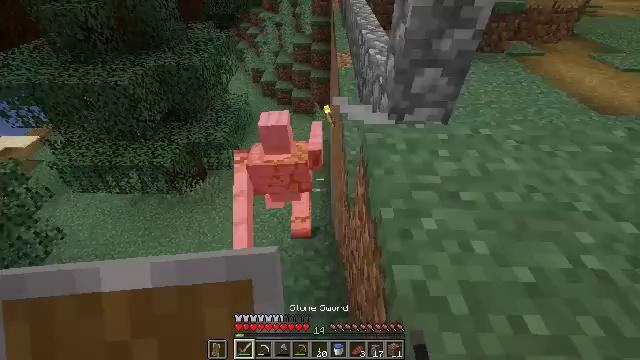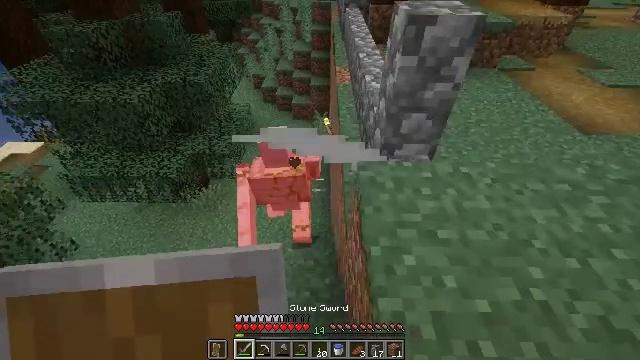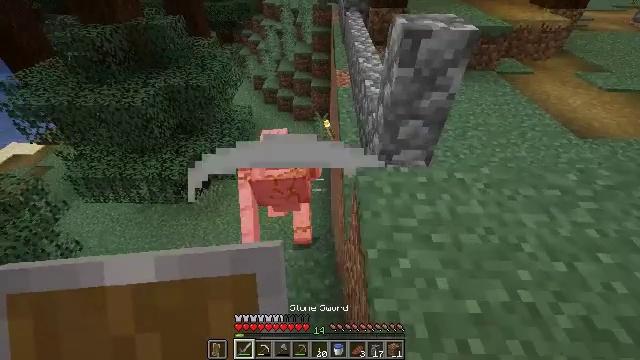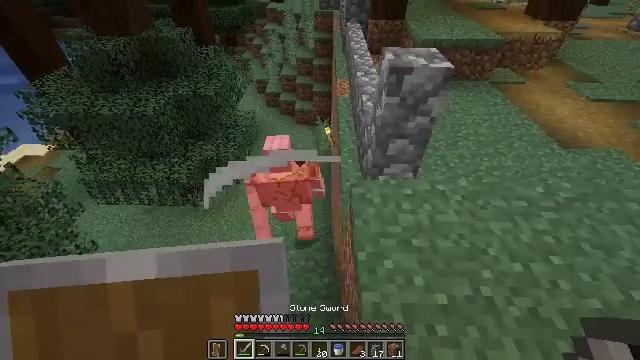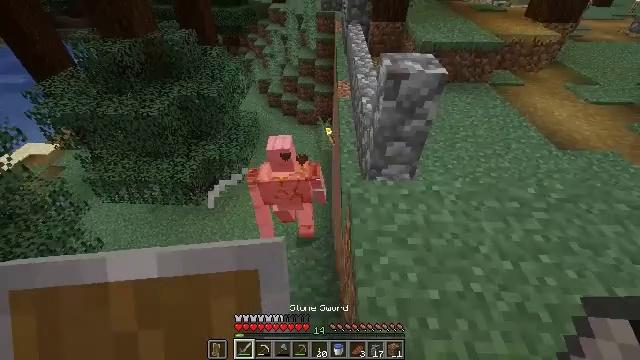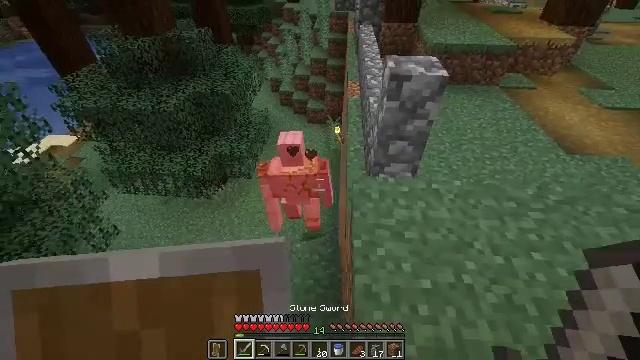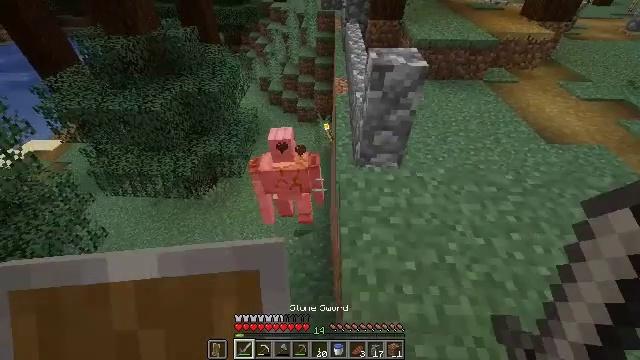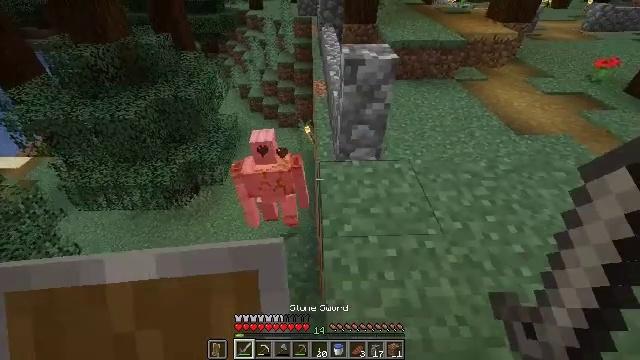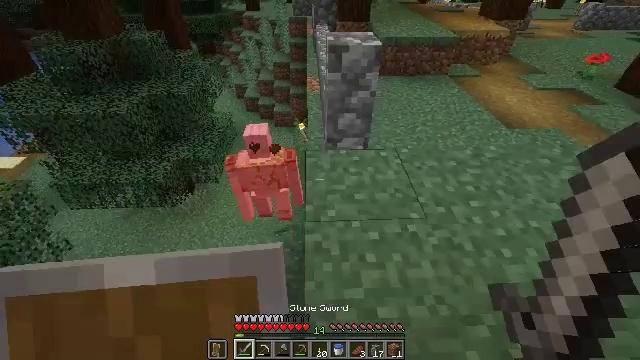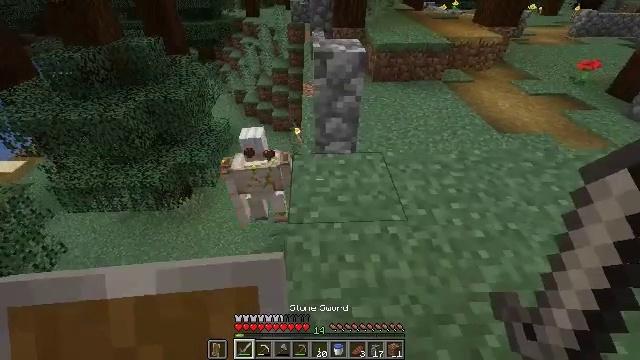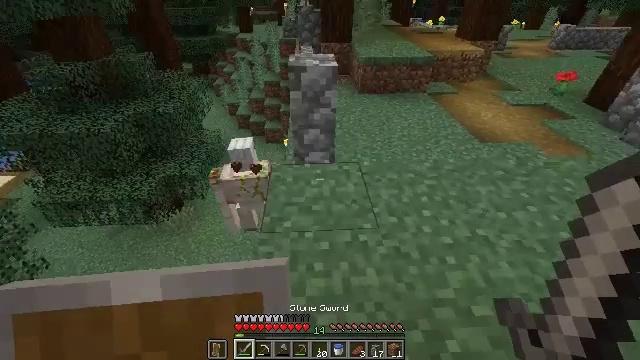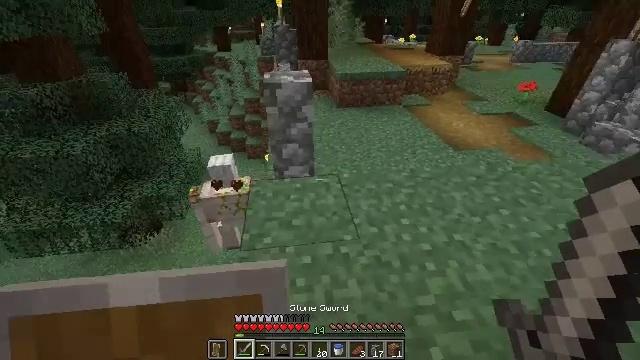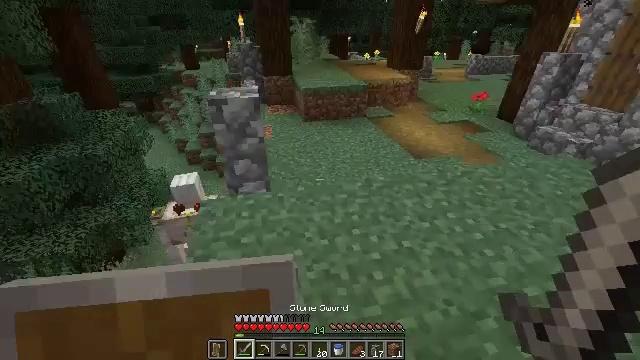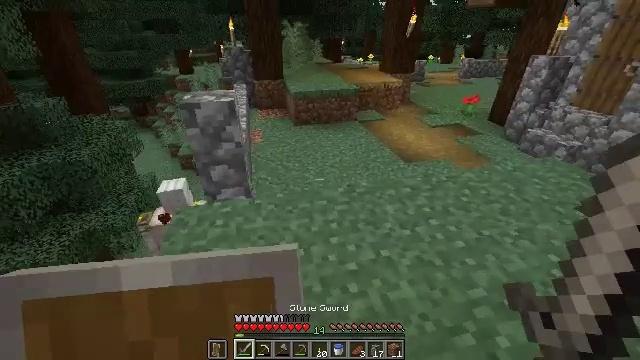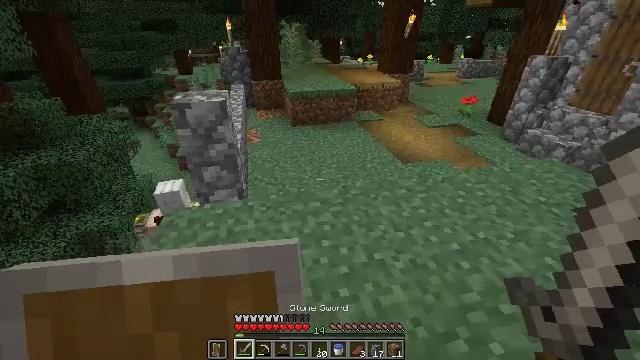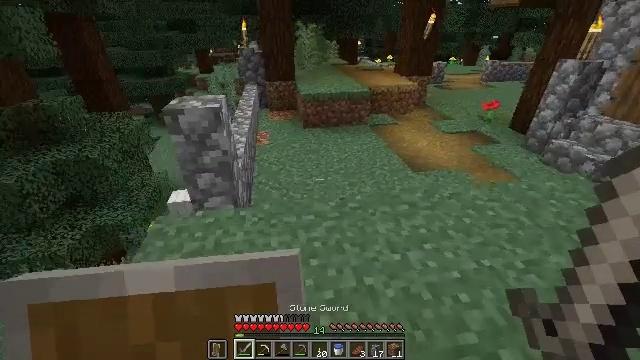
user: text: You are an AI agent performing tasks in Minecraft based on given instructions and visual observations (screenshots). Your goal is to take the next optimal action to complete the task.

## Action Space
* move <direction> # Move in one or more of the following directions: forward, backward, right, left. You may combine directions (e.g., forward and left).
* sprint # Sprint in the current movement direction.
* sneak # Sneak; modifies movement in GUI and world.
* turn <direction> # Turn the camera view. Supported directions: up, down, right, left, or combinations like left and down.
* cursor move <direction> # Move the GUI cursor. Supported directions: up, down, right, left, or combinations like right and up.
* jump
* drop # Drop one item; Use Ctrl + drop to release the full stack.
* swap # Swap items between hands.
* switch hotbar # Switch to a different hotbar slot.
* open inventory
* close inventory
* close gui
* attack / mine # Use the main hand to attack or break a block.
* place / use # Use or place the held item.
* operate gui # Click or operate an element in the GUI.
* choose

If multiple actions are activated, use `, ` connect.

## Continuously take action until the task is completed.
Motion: motion action
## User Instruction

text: Collect the grass block using a shovel.
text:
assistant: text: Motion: move back and move right, jump
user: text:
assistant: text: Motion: move back and move right, jump
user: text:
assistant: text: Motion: move back and move right, jump
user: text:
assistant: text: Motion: move back and move right
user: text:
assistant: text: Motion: move right, turn left
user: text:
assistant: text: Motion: move right, turn right
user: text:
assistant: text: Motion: move right, turn right and up
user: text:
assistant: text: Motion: move right
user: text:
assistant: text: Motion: move right, turn up
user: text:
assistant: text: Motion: move right, turn right and up
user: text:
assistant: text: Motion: move right, turn right and up
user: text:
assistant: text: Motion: move forward and move right, turn right and up
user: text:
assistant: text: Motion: move forward and move right
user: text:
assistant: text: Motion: move forward and move right
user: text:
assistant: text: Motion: move forward and move right, turn left
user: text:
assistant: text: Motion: move forward and move right, turn left and down
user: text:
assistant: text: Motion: move right, turn left
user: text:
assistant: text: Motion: move right, turn left
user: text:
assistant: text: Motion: no_op
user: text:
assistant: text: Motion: turn left
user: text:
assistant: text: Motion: move forward
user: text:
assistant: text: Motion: move forward, turn left and down
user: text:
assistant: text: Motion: move forward and move left, turn left and down
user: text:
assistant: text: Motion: move forward and move left, turn left and down
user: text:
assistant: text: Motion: move forward and move left
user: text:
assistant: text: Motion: move forward and move left, turn down
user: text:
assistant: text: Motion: move left, turn right and down
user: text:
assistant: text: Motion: move left
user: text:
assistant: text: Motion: move left, turn right
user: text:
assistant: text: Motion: move right, turn right and up